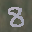
Label: 8